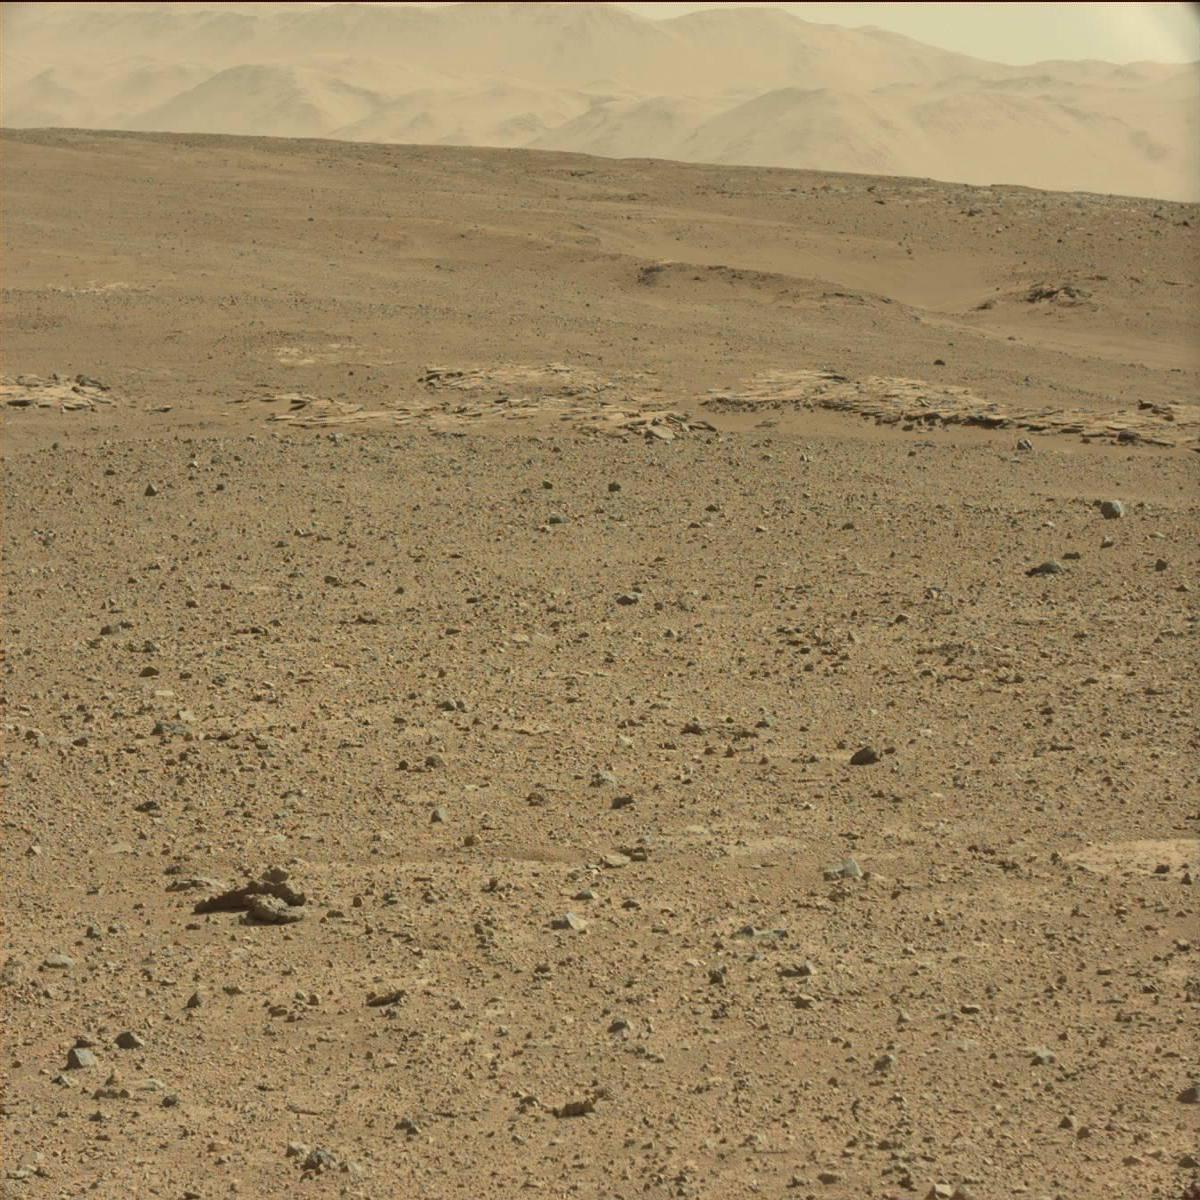
Terrain classes present: Bedrock, Ridge, Sand / Soil, Sky